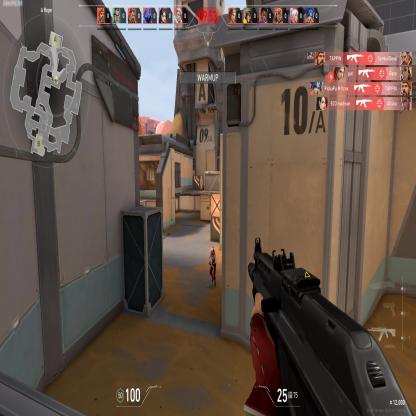
Label: enemy